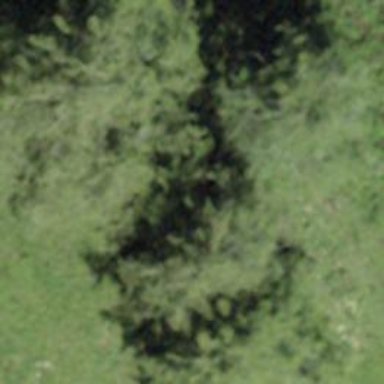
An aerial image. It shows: Forest area.